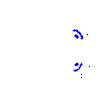
Particle: kaon